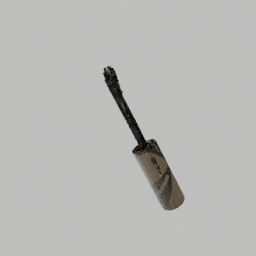
Label: tools